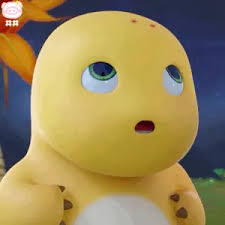
Label: nailong